Aerial crown-view tile of a tropical tree (Barro Colorado Island, Panama), acquired 20250512:
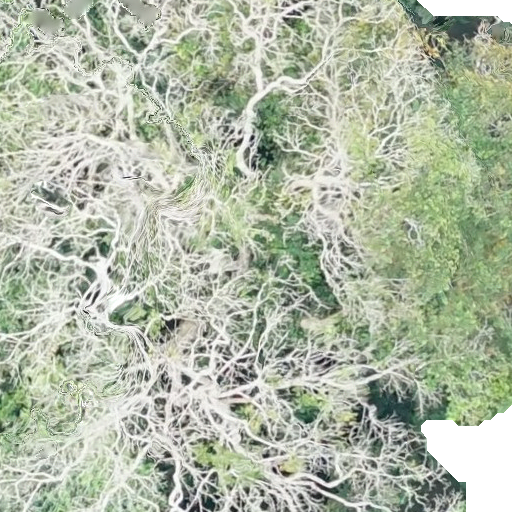
Species: Dipteryx oleifera
GBIF accepted scientific name: Dipteryx oleifera
Crown area: 616.48 m²